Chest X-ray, PA view. Patient: 38 years old, sex M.
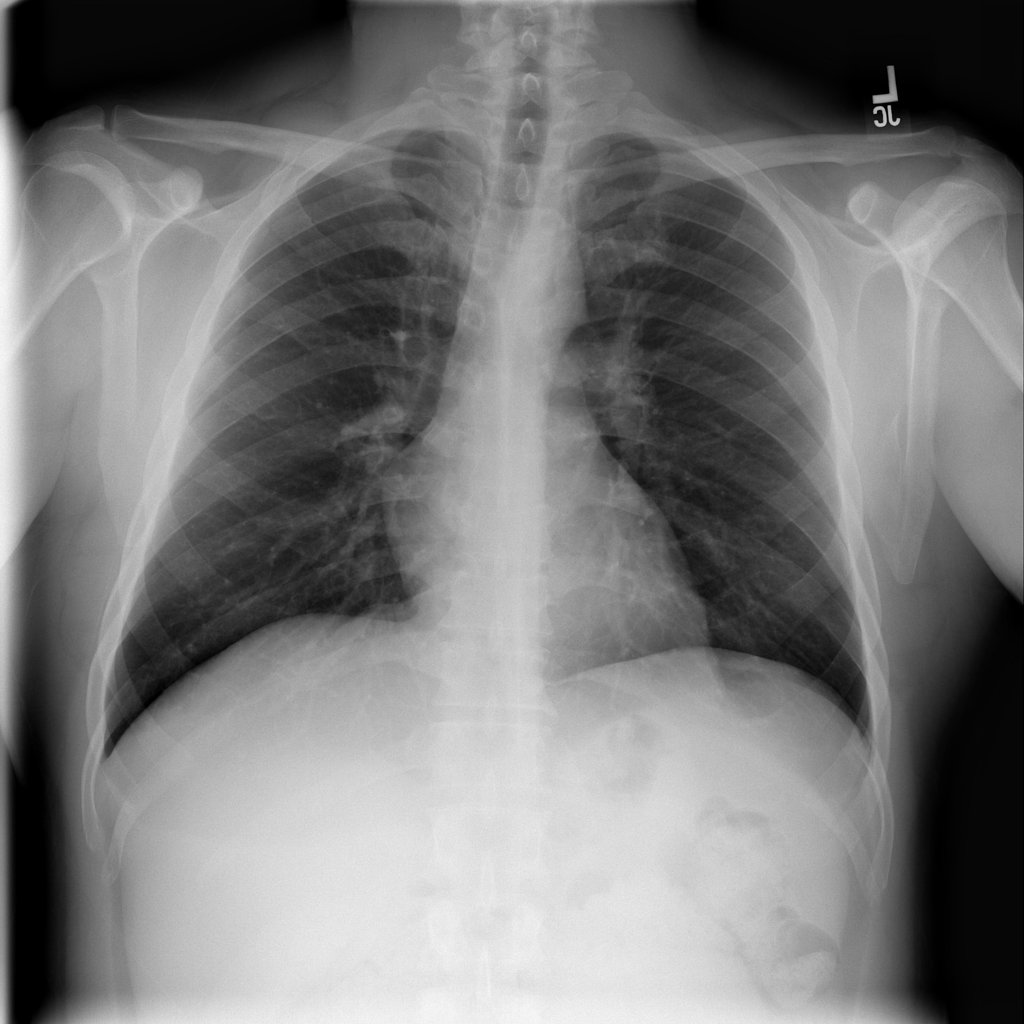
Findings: No Finding